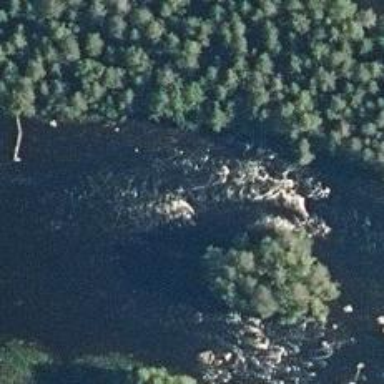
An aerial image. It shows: Rapids in the waterway.